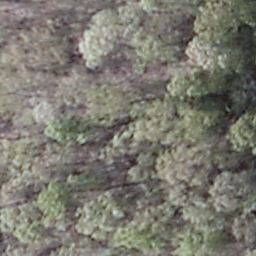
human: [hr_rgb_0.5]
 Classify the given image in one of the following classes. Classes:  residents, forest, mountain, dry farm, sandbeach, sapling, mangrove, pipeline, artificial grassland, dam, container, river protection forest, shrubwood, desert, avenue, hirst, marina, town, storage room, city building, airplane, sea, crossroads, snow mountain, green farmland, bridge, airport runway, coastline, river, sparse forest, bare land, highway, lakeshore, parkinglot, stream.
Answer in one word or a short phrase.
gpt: shrubwood